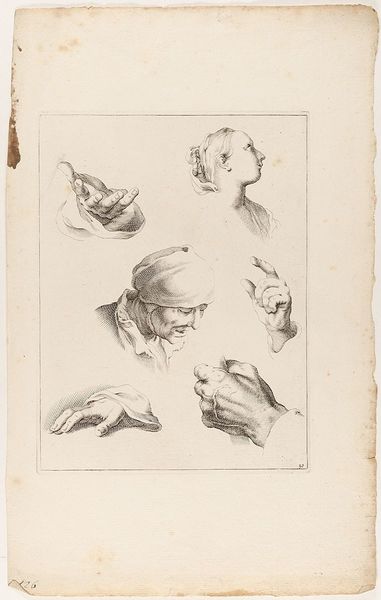
Titel: Kopf- und Handstudie, Blatt 30 aus der Folge 'Fondamenten der Teecken-Konst aerdigh geinvertaert door Abraham Bloemaert'
Künstler: Abraham Bloemaert
Standort: Hamburg
Institution: Museum für Kunst und Gewerbe Hamburg
Schlagwörter: akt, hand, kopf, mann, daumen, finger, frau, frisur, geste, nase, ohr, skizze, blick, alt, gesichter, arm, gesicht, hals, hände, figur, haare, papier, grafik, graphik, kopftuch, fotografie, photographie, druckgraphik, druckgrafik, stich, faust, bleistift, gestik, fingerzeig, kopfstudie, kupferstich, turban, leonardo da vinci, teile, wasserzeichen, anatomiestudie, handstudie, figurenstudie, zeichenkunst, reproduktionen, de, druckerzeugnisse, körper, körperteile, körpers, ornamentstich, vorlageblätter, gesihter, phände